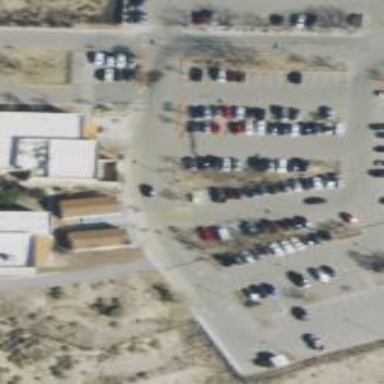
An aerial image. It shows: Parking aisle designated as service road.